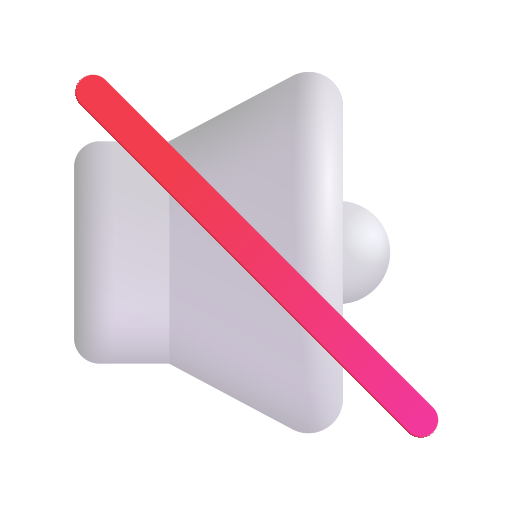
muted speaker color